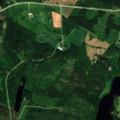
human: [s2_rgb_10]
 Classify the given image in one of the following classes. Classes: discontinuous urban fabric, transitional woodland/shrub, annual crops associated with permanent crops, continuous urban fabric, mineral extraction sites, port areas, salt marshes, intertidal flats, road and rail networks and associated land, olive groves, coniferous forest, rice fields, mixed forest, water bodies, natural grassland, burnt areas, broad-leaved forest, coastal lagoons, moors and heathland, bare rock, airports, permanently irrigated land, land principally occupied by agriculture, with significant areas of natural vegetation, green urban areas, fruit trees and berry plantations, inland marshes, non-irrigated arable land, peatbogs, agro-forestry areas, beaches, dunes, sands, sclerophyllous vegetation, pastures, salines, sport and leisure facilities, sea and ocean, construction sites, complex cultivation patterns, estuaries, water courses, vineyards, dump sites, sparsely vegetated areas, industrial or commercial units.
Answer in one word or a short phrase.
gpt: non-irrigated arable land, land principally occupied by agriculture, with significant areas of natural vegetation, coniferous forest, mixed forest, transitional woodland/shrub, water bodies